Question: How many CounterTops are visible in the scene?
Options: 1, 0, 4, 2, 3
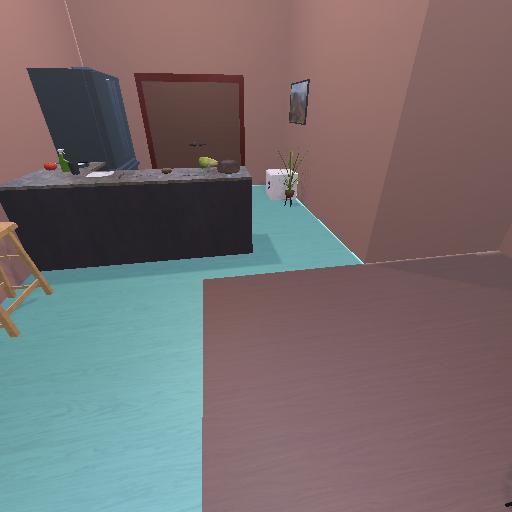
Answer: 1